Question: How to create a layout as shown in the image? The first column left and the second column right should always be the same height, , using Foundation 5.

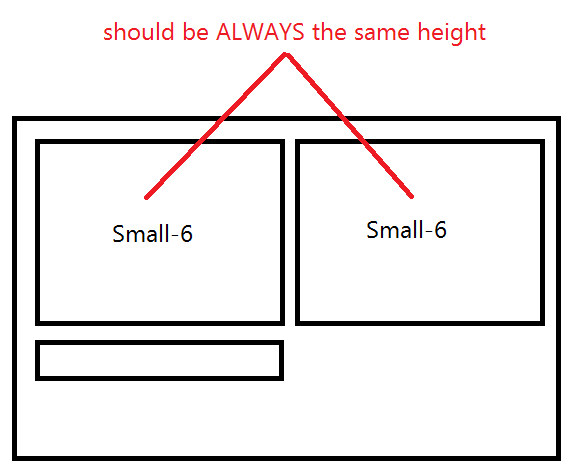
Answer: Foundation equalizer will make them even, but based on the longer one.
<URL>
you can use jQuery to do it yourself like this (this can work with many columns, and with any column as the one determining the size:
'''
$(document).ready(function() {
sizeRow();
function sizeRow() {
var $col = $('.sizeRow .size-by-me');
var height = $col.height();
$col.siblings('.size-me').height(height);
}
});
'''
'''
.small-6 {
float: left;
width: 50%;
}
.col1 {
height: 400px;
background-color: #F00;
}
.col2 {
height: 200px;
background-color: #FF0;
}
'''
'''
<script src="https://ajax.googleapis.com/ajax/libs/jquery/2.1.0/jquery.min.js"></script>
<div class="row sizeRow">
<div class="small-6 columns size-by-me col1">Column 1</div>
<div class="small-6 columns col2 size-me">Column 2</div>
</div>
'''